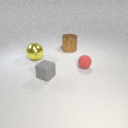
small gray rubber cube in front of large brown metal cylinder